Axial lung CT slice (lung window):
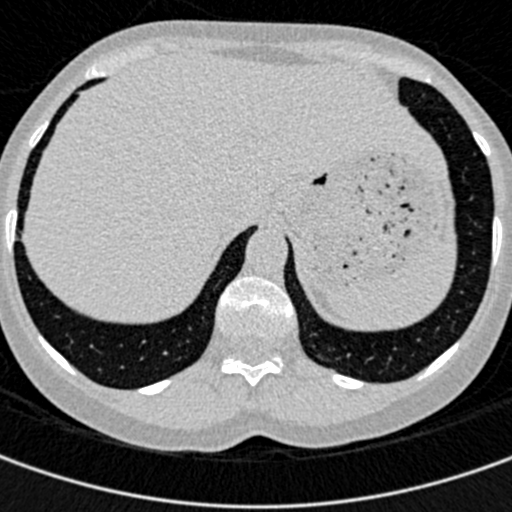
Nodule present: no